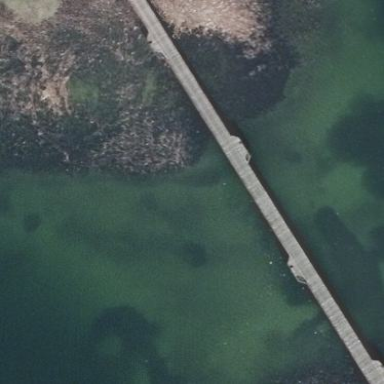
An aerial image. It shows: Man-made bridge.